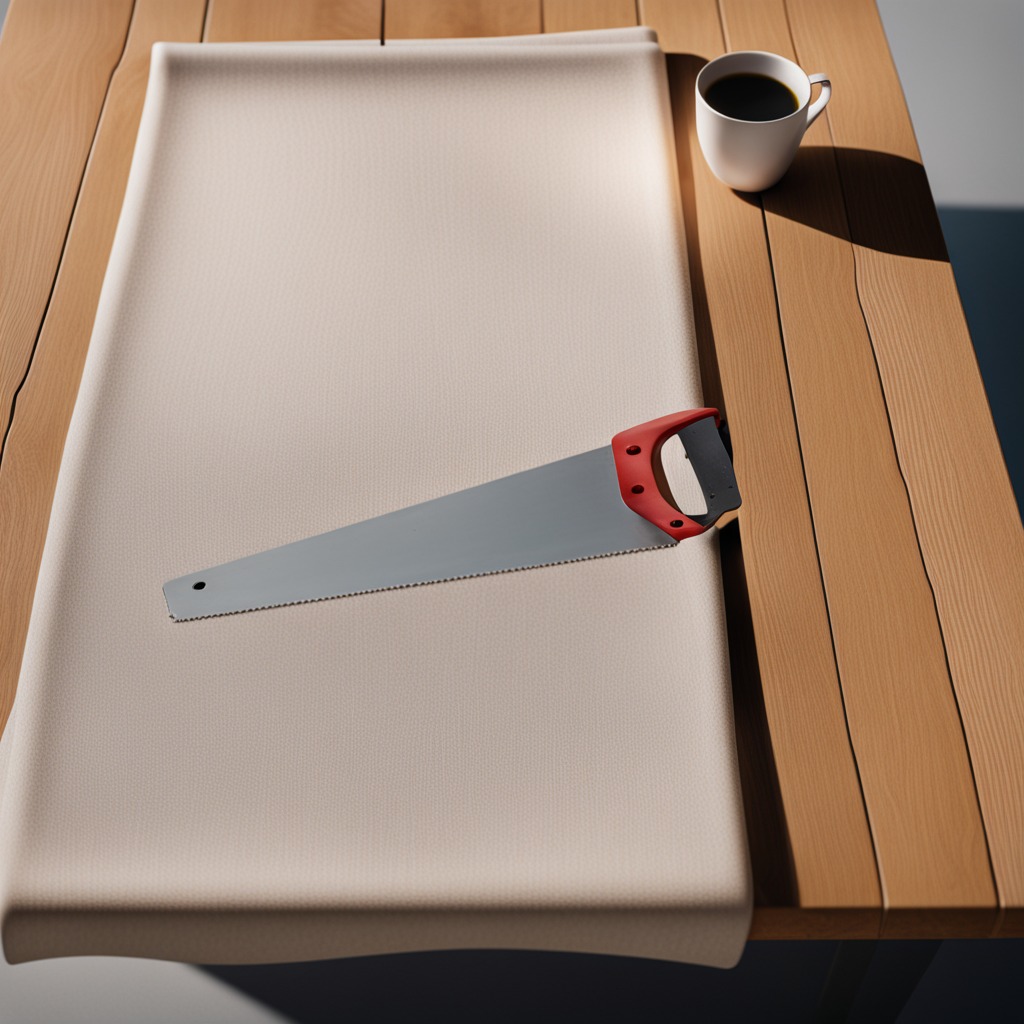
A metal saw is lying on a wooden table in an outdoor workshop.